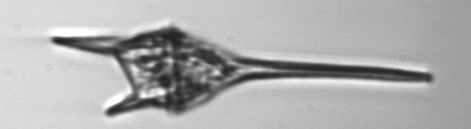
Label: Tripos_lineatus